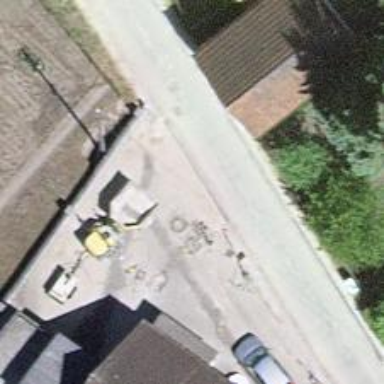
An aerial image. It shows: Paved residential road.